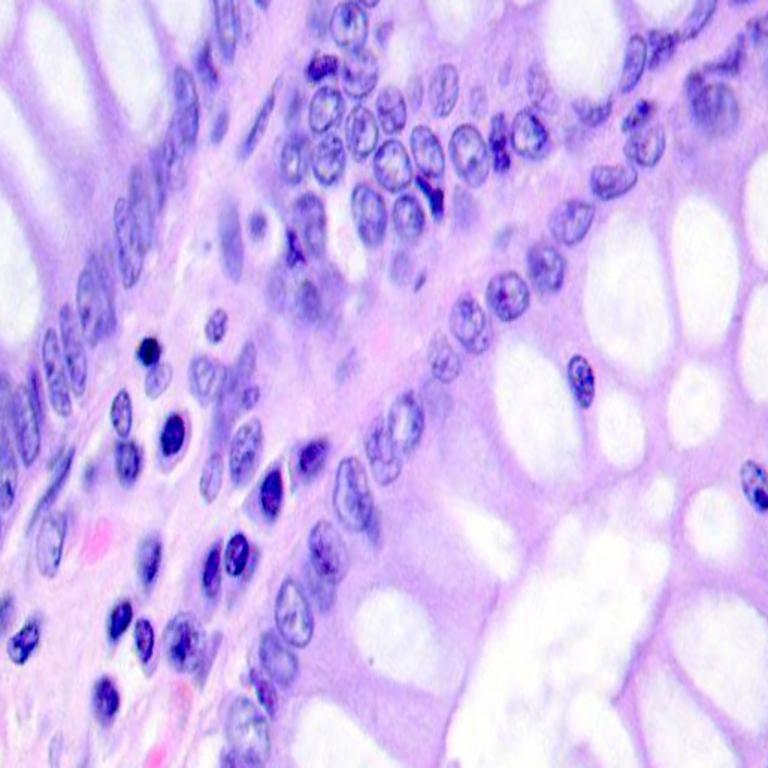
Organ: colon
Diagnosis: benign